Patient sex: M
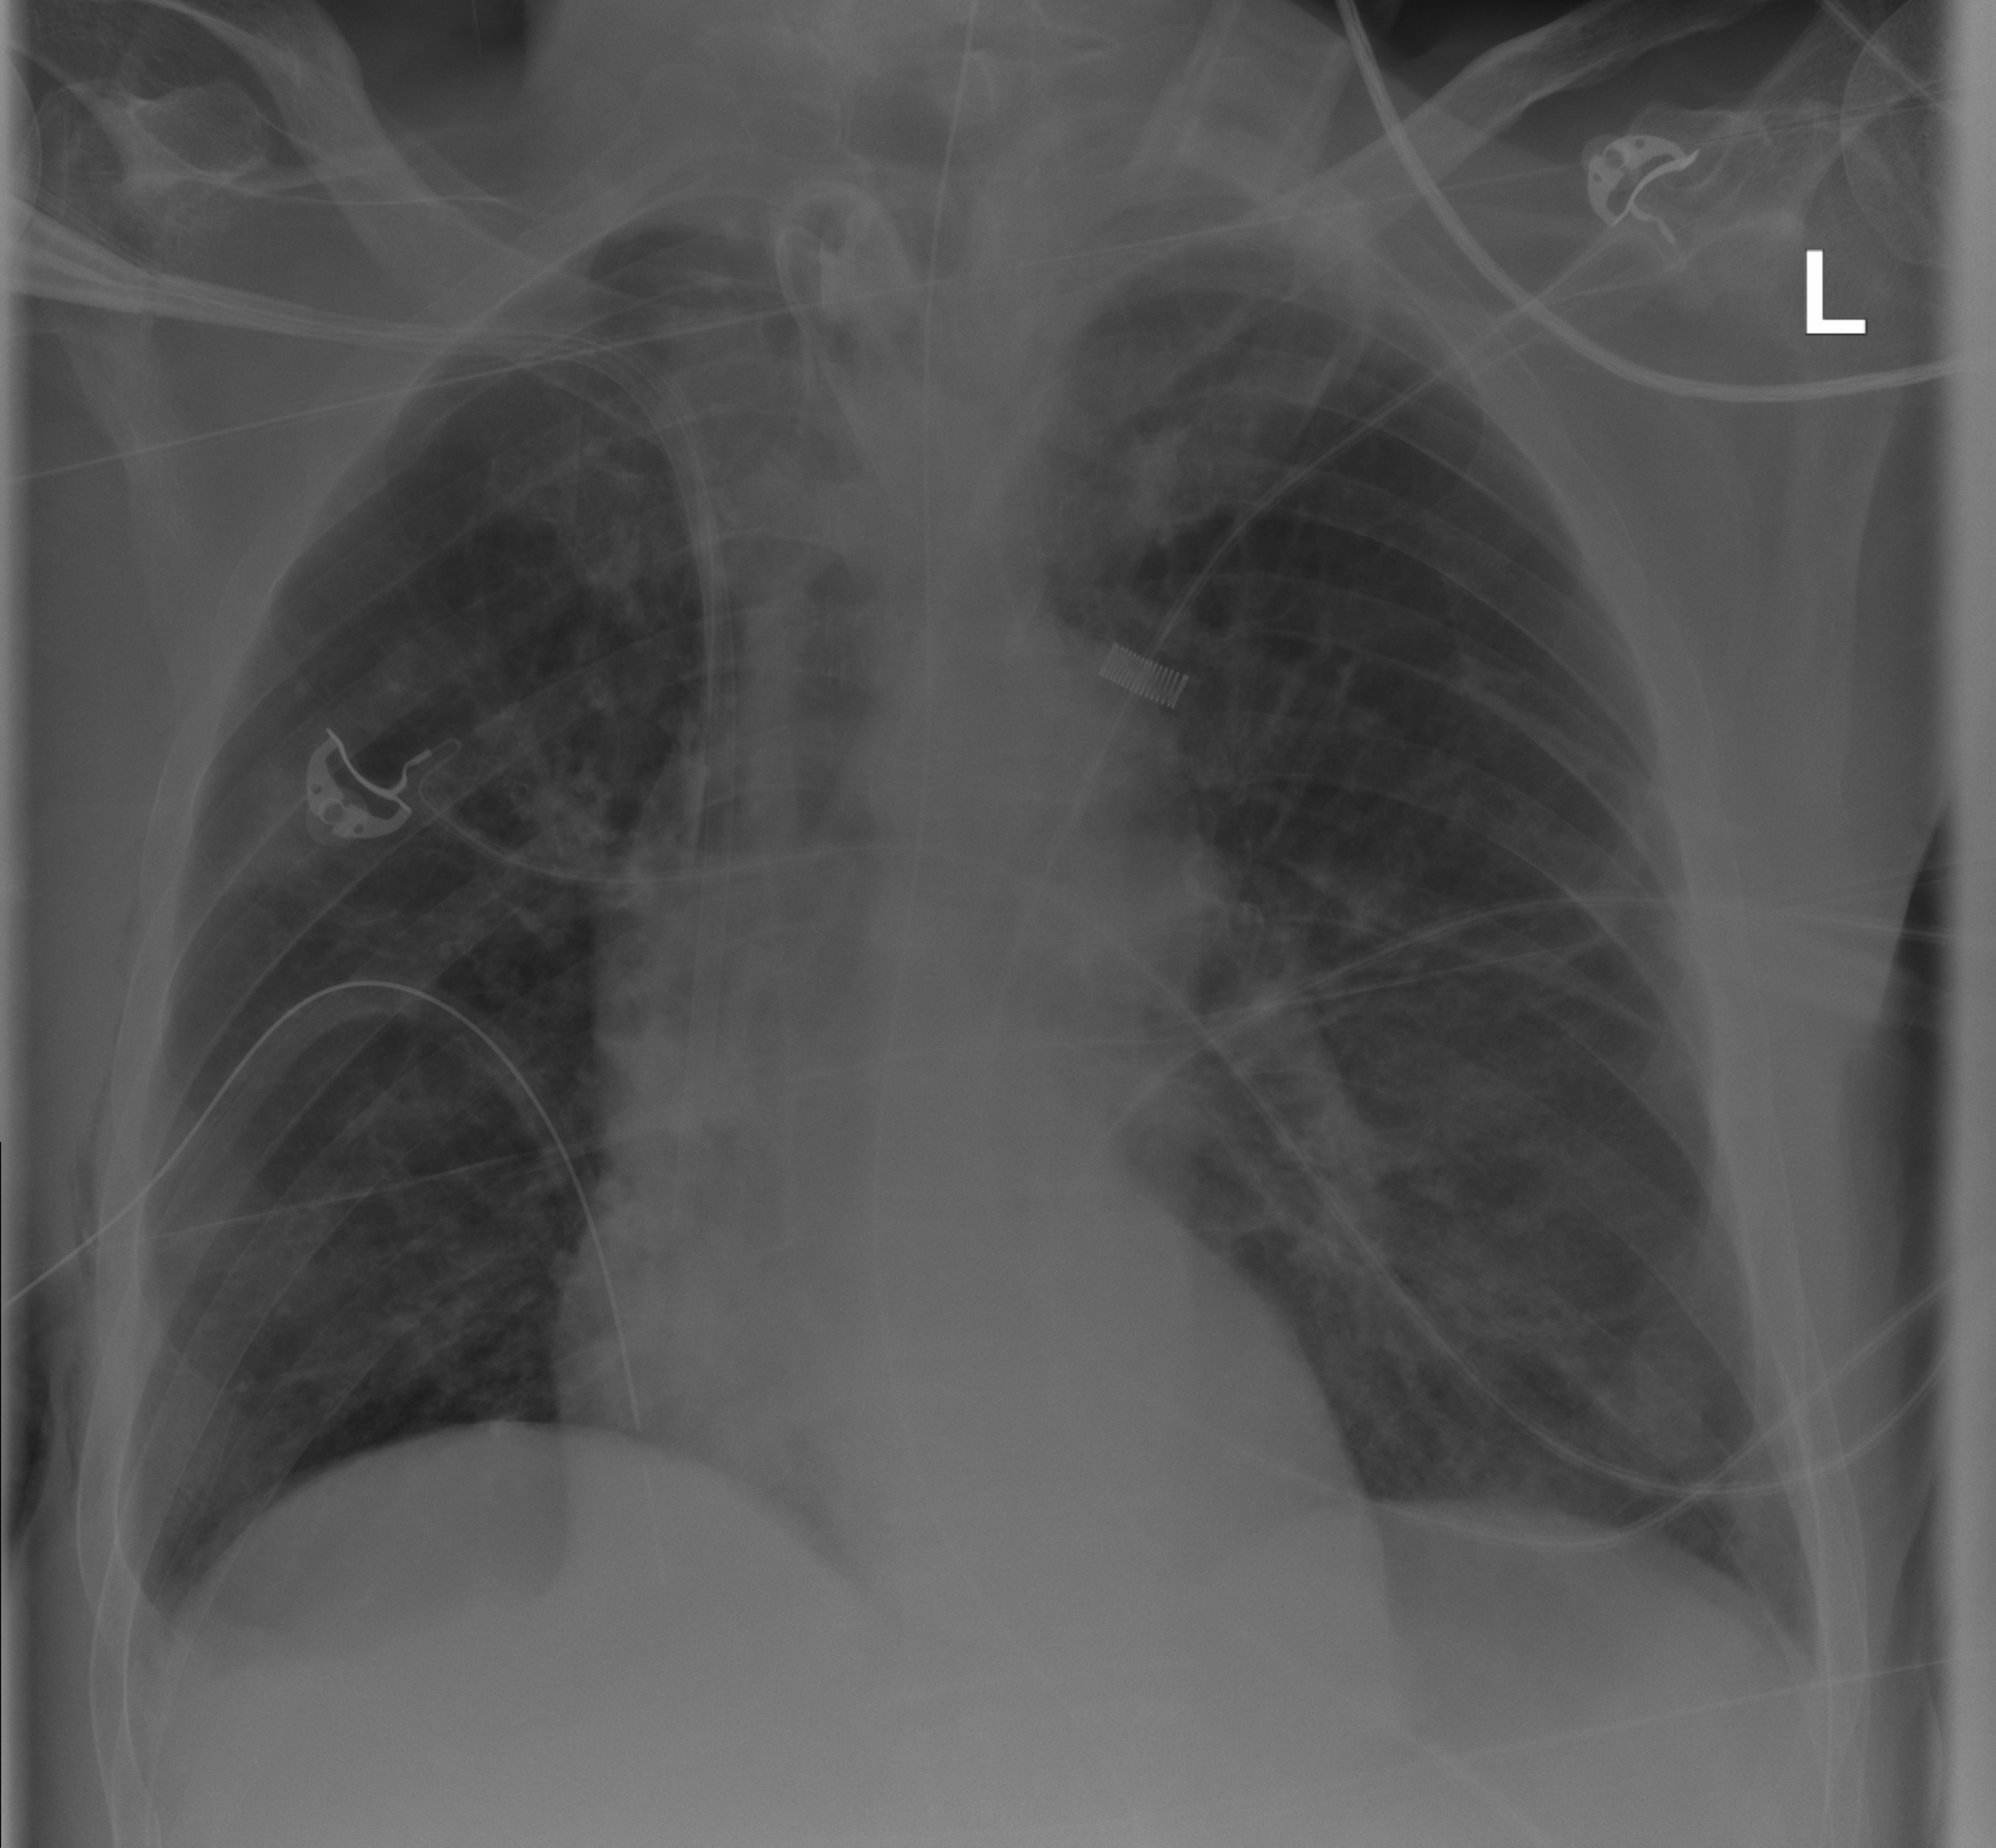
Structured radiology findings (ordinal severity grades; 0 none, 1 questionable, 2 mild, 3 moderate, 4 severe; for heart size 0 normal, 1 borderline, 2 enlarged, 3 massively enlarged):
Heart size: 0
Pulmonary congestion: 2
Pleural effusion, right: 1
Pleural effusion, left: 0
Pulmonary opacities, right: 0
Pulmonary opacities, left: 2
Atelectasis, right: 0
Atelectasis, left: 0